Aerial crown-view tile of a tropical tree (Barro Colorado Island, Panama), acquired 20250217:
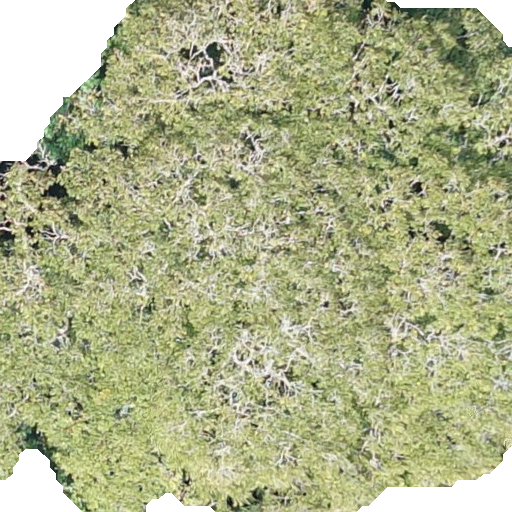
Species: Dipteryx oleifera
GBIF accepted scientific name: Dipteryx oleifera
Crown area: 441.472 m²